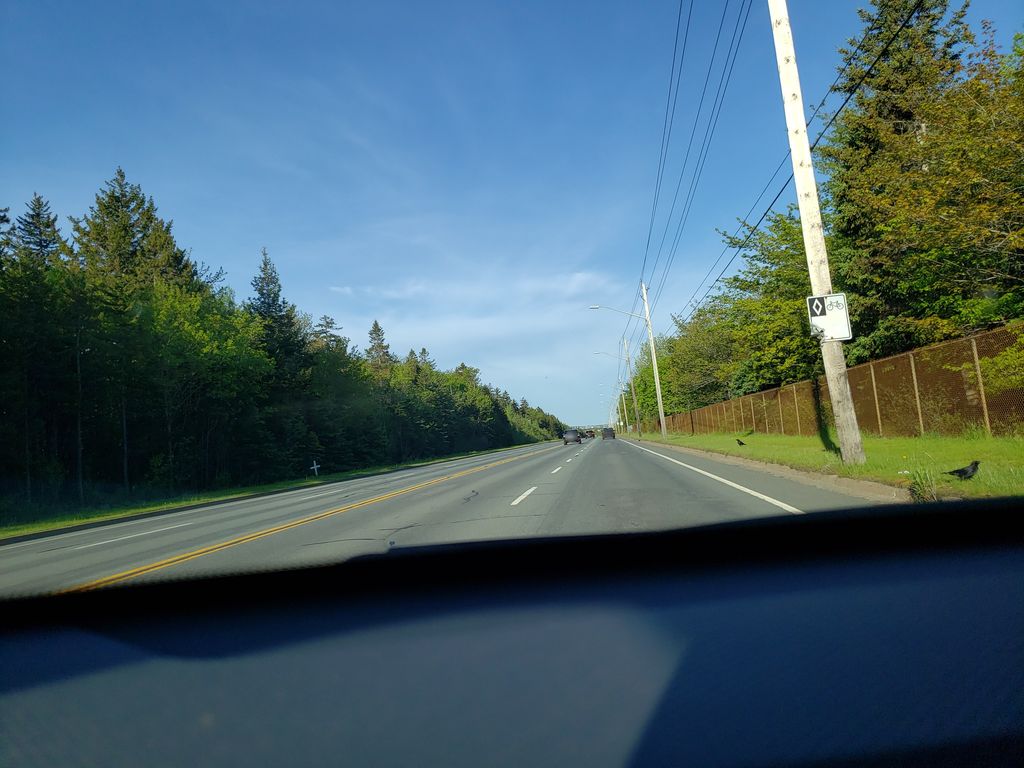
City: halifax